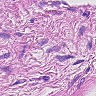
Metastatic tissue present: no